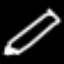
Label: pencil